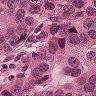
Metastatic tissue present: yes